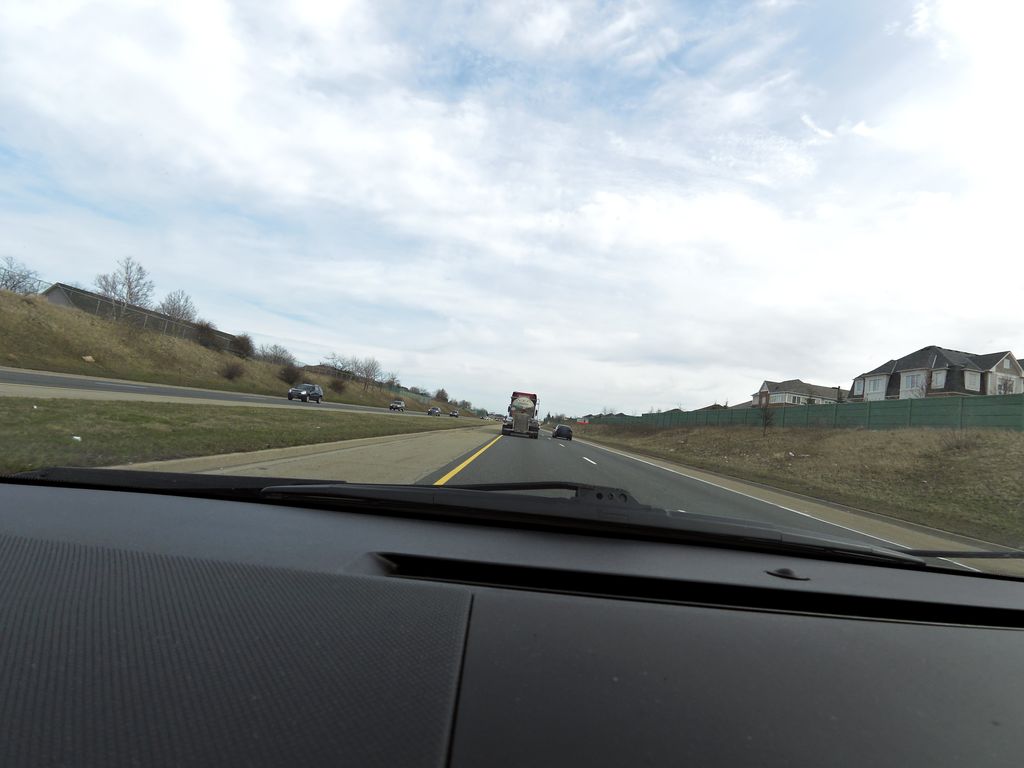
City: hamilton